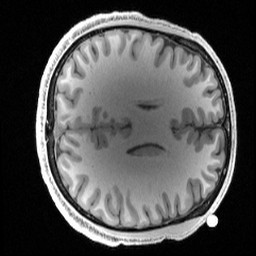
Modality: T1w
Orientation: axial
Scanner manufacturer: siemens
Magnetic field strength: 3 T
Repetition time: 2.4 s
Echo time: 0.00222 s